Interaction volume radius: 10 \u00c5
Interaction volume height: 10 \u00c5
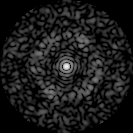
Disorder parameter: 0.8249